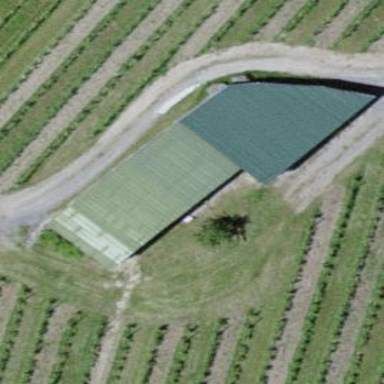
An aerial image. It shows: Shed building.